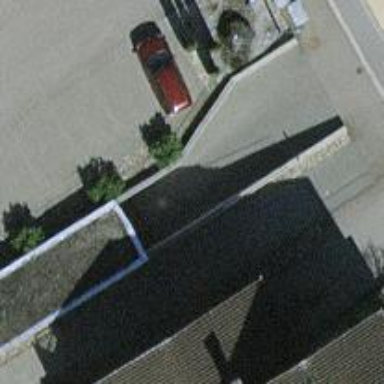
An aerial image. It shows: Retaining wall.